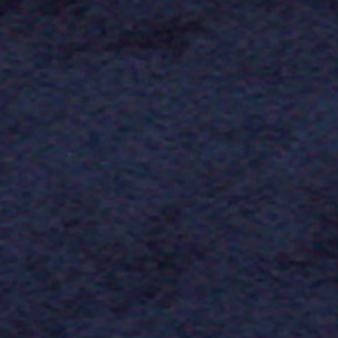
Label: other